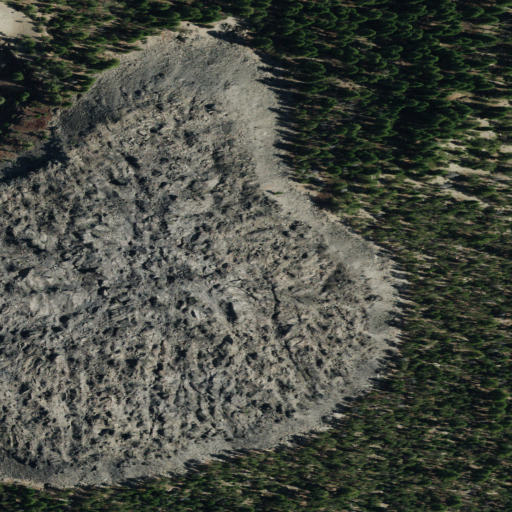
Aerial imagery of crater(s) in California named Crater Glass Flow containing evergreen forest, barren land, shrub, and grassland